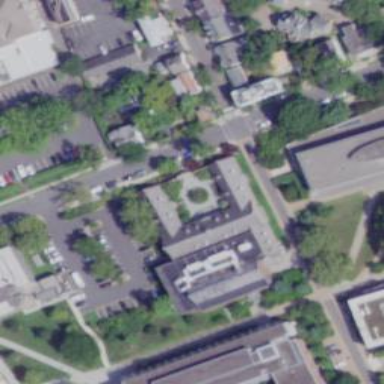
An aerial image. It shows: University building.